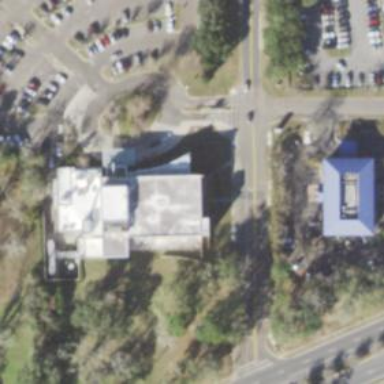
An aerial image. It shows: Healthcare clinic.